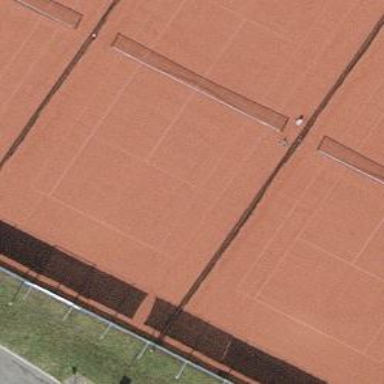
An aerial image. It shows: Tennis court on pitch designated for leisure land.